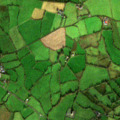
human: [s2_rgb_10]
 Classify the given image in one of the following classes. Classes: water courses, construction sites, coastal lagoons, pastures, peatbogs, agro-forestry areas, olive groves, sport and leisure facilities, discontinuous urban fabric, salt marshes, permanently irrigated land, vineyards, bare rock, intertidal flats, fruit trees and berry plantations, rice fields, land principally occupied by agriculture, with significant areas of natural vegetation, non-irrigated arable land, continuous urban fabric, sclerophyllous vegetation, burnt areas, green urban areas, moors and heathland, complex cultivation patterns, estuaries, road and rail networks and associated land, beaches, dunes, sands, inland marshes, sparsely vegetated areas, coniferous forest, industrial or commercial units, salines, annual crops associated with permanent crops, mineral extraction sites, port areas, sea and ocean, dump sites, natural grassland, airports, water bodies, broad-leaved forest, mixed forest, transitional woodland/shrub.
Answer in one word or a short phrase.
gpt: pastures